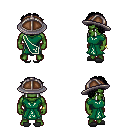
a pixel art fantasy rpg character, male body template, orc, green skin, sash dress, teal pants, black curly afro hairstyle, chain helm, bracelets, gray slippers, four views (front, back, left, right), 2x2 character sprite sheet, small pixel art, hard edges, no anti-aliasing